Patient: sex M, age 75
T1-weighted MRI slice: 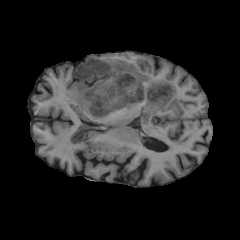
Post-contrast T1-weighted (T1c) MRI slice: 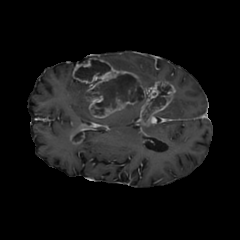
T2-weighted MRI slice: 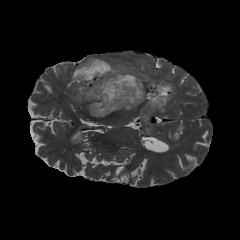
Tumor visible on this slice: yes
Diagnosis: Glioblastoma, IDH-wildtype
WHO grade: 4